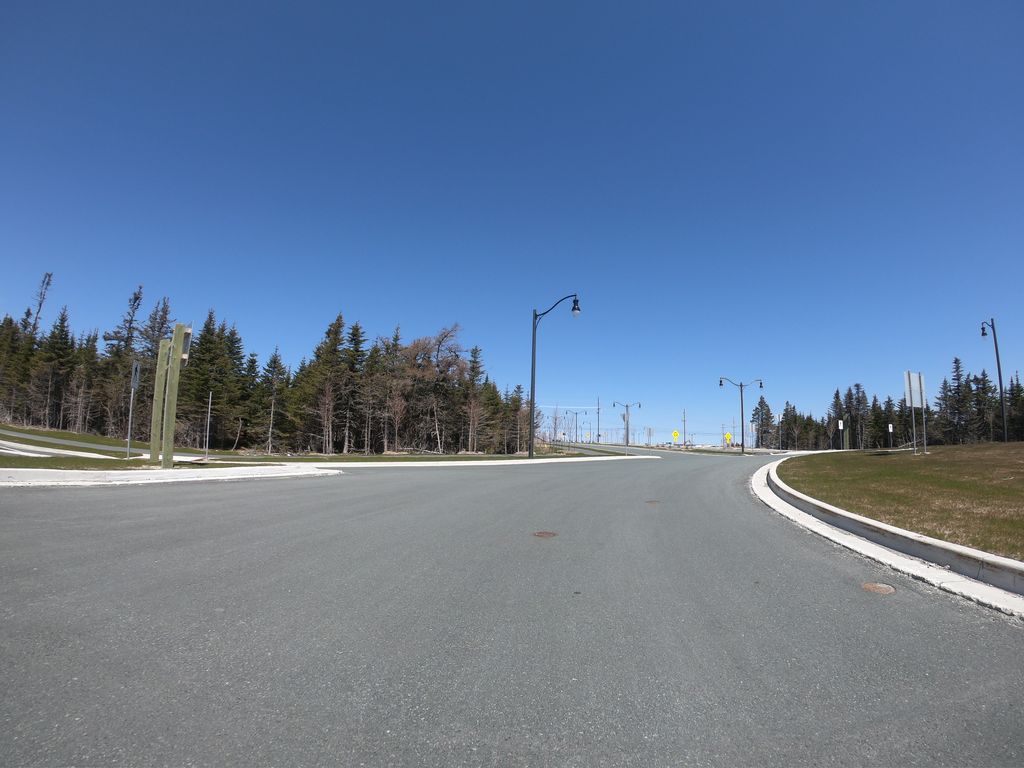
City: st_johns